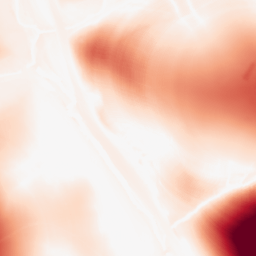
Category: morphological
Decomposition family: morphological
Decomposition parameters: operation: opening
size: 100
Upsampling method: regularized
Upsampling parameters: scale: 2
lambda_reg: 0.01
Upsampling scale: 2